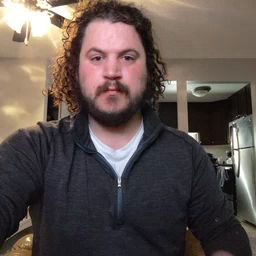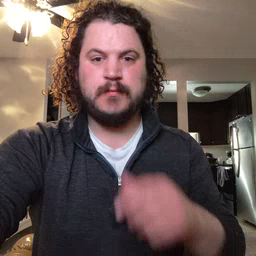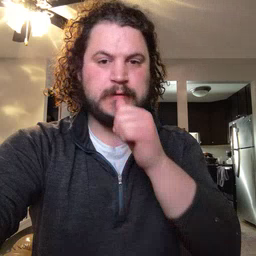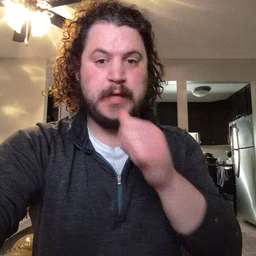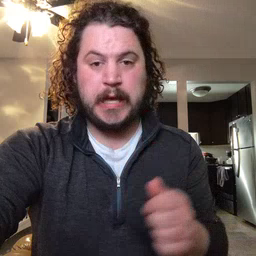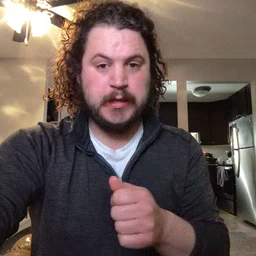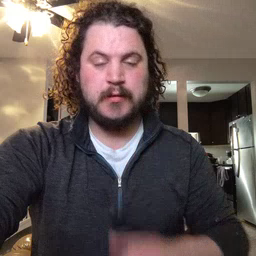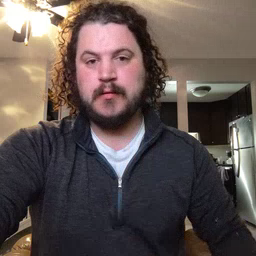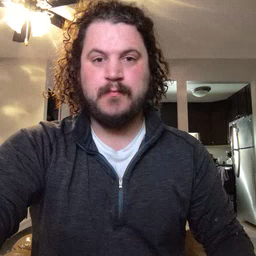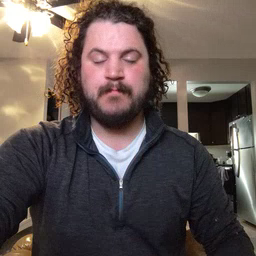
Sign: hide